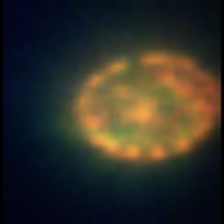
Taxon: Centric
Group: Diatoms